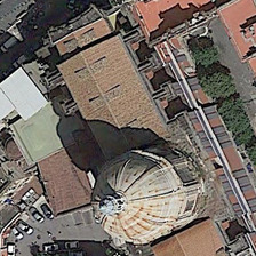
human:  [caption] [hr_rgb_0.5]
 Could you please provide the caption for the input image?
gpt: There is a church next to the road.

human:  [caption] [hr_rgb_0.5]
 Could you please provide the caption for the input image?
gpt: There were lots of cars in front of the church.

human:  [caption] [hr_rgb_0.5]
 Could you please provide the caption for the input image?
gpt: Many cars parked in front of the church.

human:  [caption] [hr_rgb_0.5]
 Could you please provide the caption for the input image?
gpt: There is a church beside the road.

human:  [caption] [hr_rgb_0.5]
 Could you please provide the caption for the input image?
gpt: There is a church by the road.